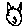
Label: cat